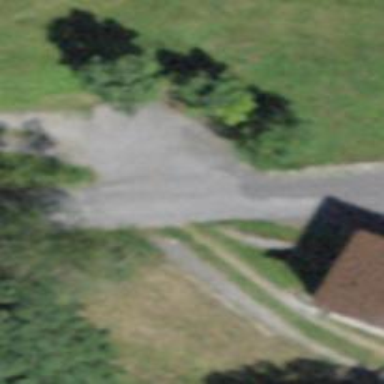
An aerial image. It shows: Unpaved service road.